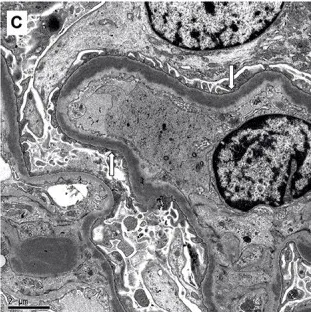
Kidney biopsy: Histological findings in renal biopsy specimens. B: Staining of isolated C3 deposition along the glomerular capillaries and mesangium.
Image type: pathology (h&e)